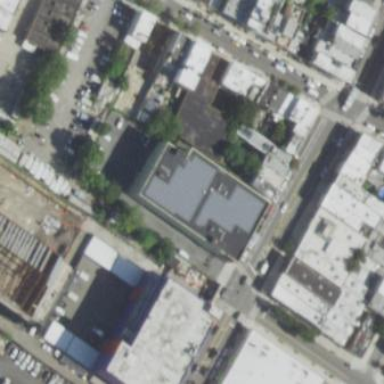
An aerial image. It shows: Building housing storage rental shop.